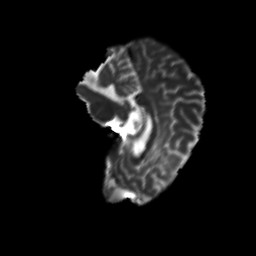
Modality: T2w
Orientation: sagittal
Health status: ill
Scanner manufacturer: siemens
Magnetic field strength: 3 T
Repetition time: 13.7 s
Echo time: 0.098 s